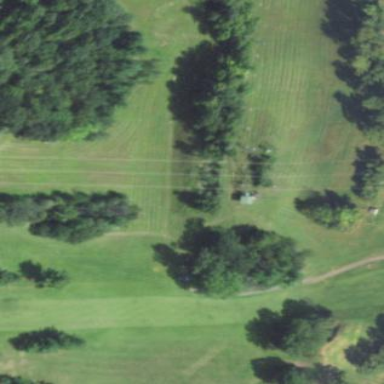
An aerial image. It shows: Golf fairway surrounded by grass.